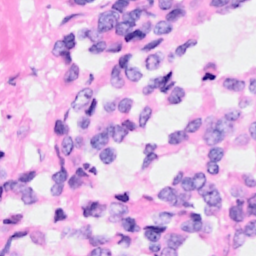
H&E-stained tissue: Breast